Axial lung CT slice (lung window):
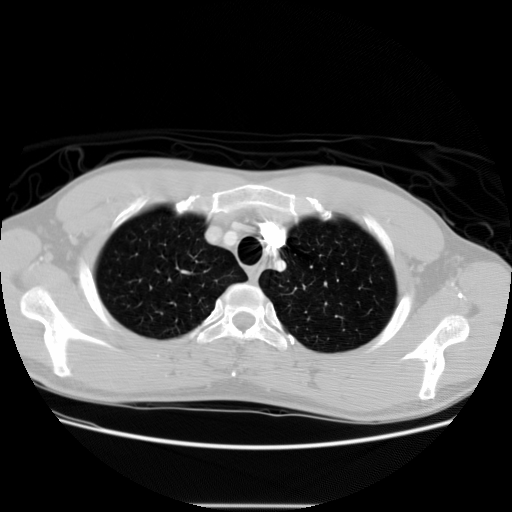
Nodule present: no